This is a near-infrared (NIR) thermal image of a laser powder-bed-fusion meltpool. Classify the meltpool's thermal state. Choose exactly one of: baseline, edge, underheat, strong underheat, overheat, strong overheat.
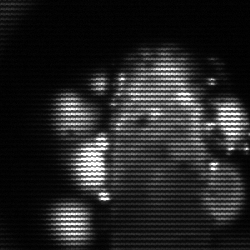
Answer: strong underheat